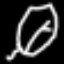
Label: leaf